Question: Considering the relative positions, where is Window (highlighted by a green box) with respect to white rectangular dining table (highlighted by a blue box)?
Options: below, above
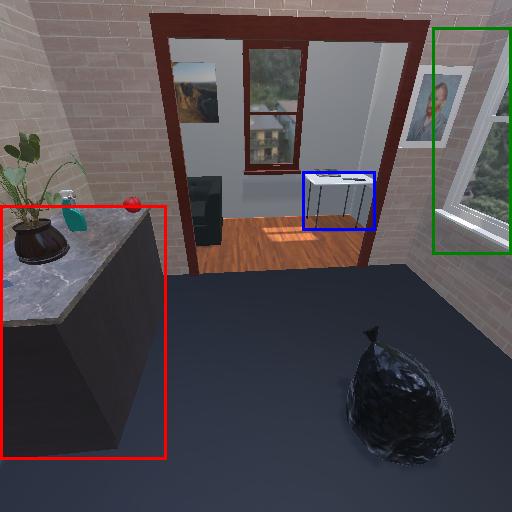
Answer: below